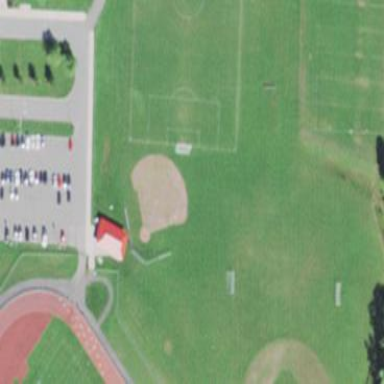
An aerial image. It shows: Baseball pitch for leisure land.